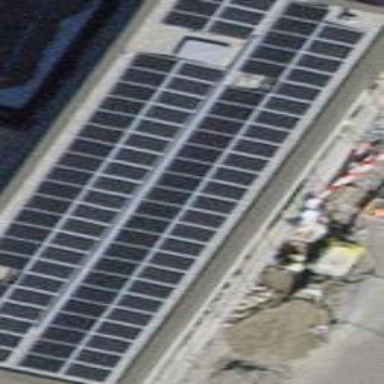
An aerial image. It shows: Solar power generator using photovoltaic method with solar photovoltaic panel types.